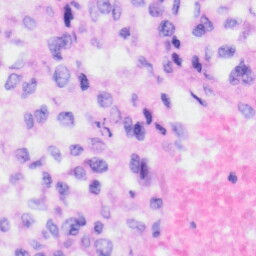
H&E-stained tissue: Liver